Question: I have a table called 'Messages' in a SQL Server 2008 R2 database. One of the columns in this table is 'TimeSent' of 'time(7)' type.
Sometimes this column value is '00:00:00.<PHONE>' for a few rows in the table as shown in screenshot below.
My question is: how would I write a query to get all rows that have a zero time (not null) in them for column 'TimeSent'? The query below that I tried does not work.
'''
SELECT * FROM Messages WHERE TimeSent = 0
'''

While the answer from marc_s is the accepted answer, I also found another way of checking for zero time in SQL Server 2008 R2 as in code below.
'''
DECLARE @zeroTime AS time(7);
SET @zeroTime = CAST('20140101' AS time(7));
SELECT * FROM Messages WHERE TimeSent = @zeroTime;
'''
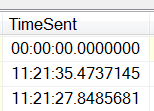
Answer: How about
'''
SELECT *
FROM Messages
WHERE TimeSent = '00:00:00.<PHONE>'
'''
Does that work?